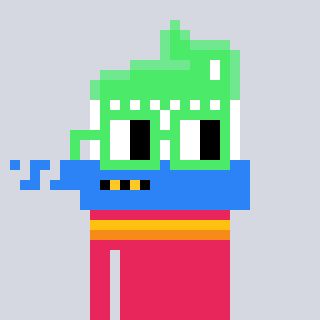
a pixel art character with square light green glasses, a toothbrush-shaped head and a redpinkish-colored body on a cool background